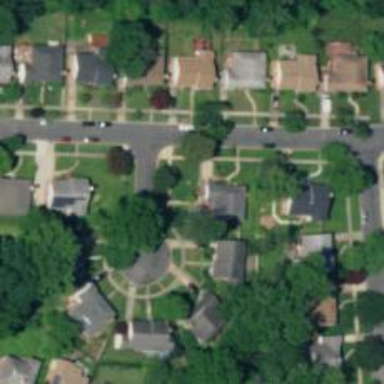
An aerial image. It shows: Residential road with asphalt surface and separate sidewalk.